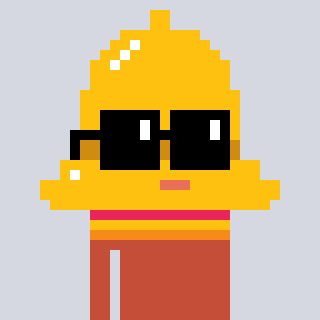
a pixel art character with square black sunglasses, a bell-shaped head and a rust-colored body on a cool background